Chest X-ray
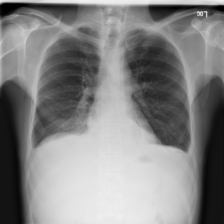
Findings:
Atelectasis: negative
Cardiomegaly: negative
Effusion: positive
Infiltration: negative
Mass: negative
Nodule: negative
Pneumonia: negative
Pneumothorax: negative
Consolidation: negative
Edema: negative
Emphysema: negative
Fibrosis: negative
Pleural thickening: negative
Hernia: negative